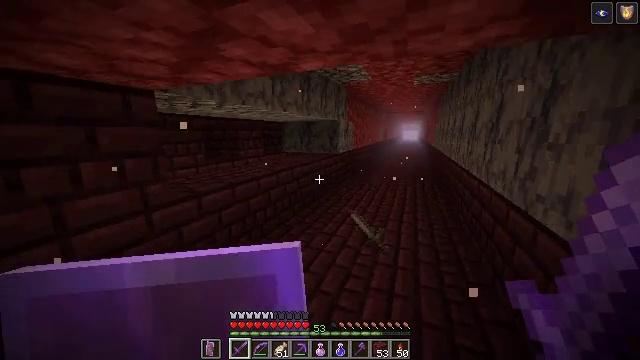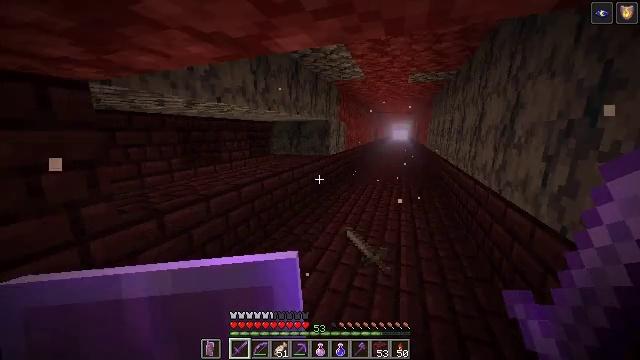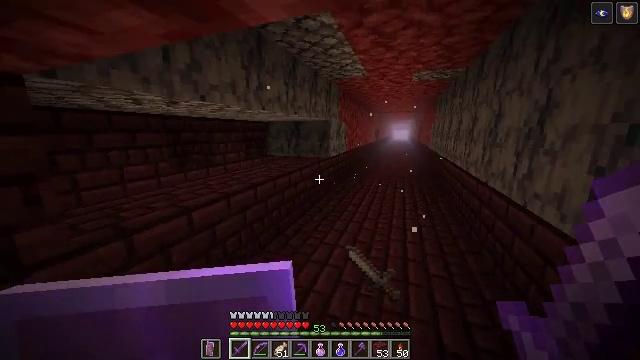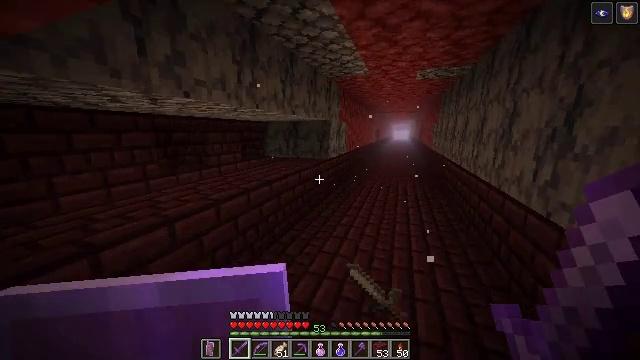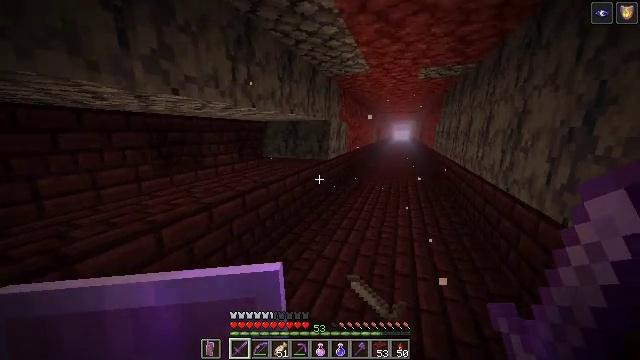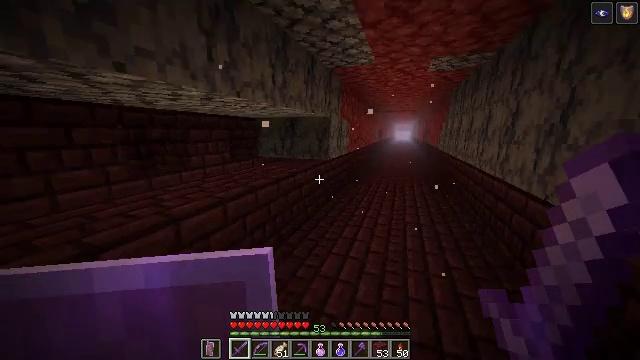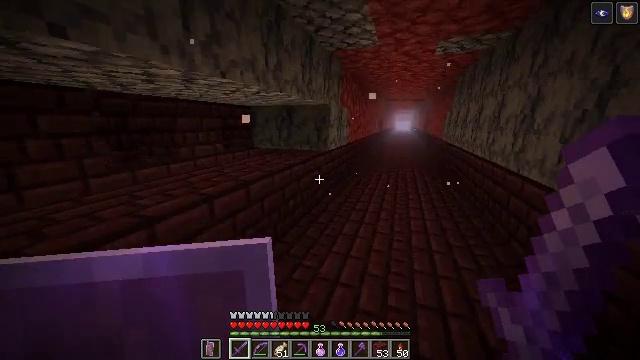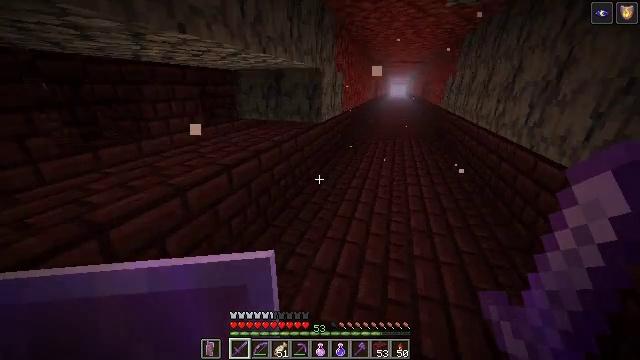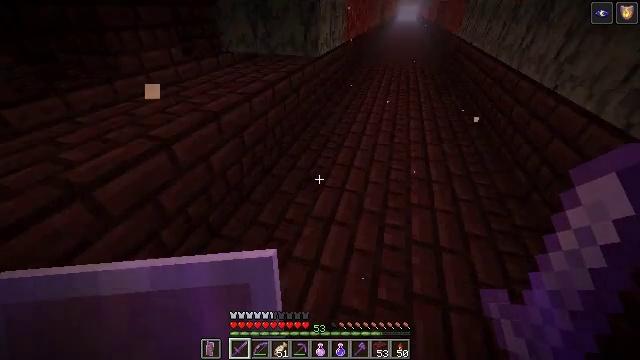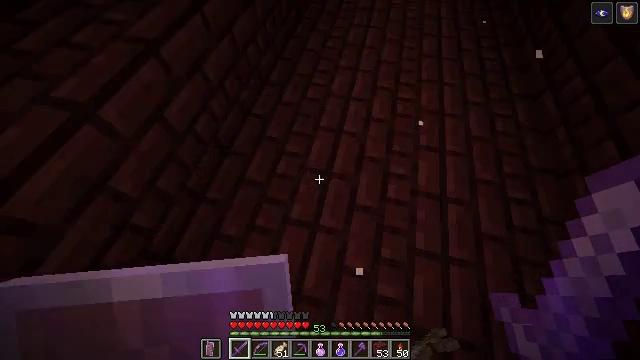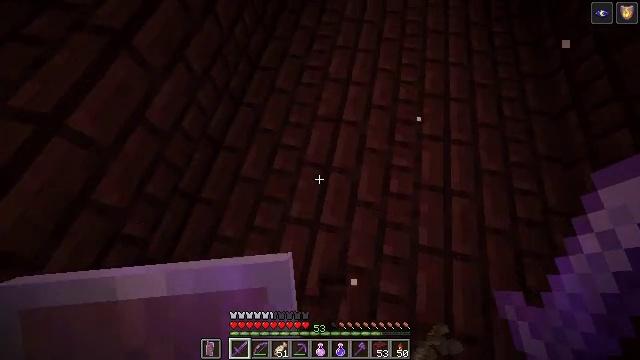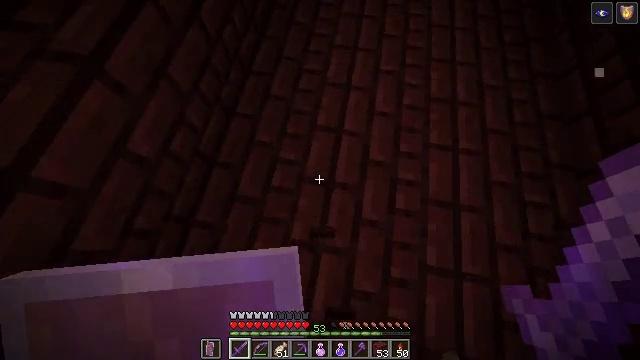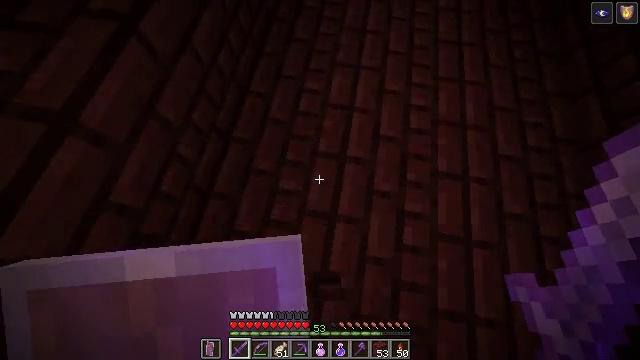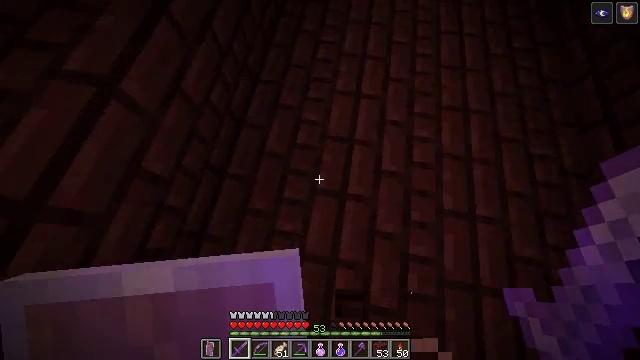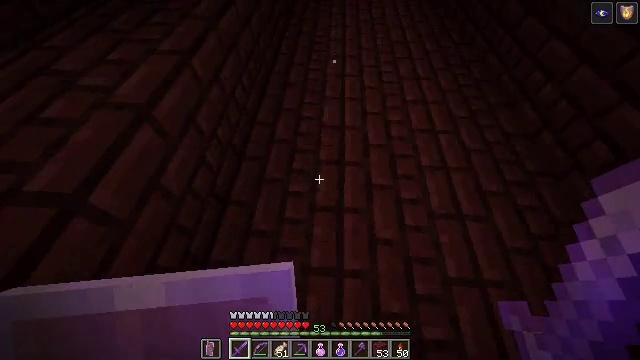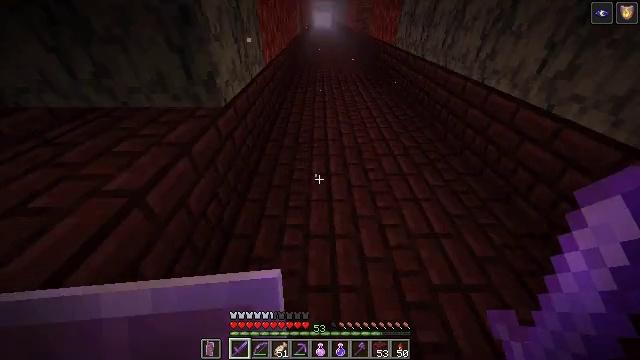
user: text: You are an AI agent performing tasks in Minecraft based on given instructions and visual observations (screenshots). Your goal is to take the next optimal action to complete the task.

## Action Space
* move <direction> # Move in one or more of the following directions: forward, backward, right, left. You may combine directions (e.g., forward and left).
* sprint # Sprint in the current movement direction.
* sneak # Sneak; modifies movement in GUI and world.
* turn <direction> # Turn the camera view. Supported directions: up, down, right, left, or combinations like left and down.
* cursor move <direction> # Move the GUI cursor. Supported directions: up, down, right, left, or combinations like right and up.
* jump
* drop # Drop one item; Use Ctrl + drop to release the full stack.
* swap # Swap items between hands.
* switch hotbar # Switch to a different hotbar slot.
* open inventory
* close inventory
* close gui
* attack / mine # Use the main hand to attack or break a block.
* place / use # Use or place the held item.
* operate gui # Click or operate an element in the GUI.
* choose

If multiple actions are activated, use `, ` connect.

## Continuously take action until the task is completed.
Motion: motion action
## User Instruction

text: Break the fire block.
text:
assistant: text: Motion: move forward, sprint, turn right
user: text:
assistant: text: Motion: move forward, sprint
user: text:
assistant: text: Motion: move forward, sprint
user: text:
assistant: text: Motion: move forward, sprint
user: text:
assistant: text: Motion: move forward, sprint
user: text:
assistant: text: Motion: move forward, sprint, turn down
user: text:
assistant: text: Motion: move forward, sprint, turn right and down
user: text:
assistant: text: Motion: move forward, sprint, turn down
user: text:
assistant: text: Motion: move forward, sprint, turn right and down
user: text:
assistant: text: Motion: move forward, sprint, turn right and down
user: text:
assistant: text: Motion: move forward, sprint, turn right and down
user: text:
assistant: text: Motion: move forward, sprint
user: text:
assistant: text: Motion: move forward, sprint
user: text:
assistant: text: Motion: move forward, sprint, turn right and up
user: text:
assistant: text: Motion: move forward, sprint, turn right and up
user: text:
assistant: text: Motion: move forward, sprint, turn right and up
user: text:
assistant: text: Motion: move forward, sprint, turn up
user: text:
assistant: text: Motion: move forward, sprint
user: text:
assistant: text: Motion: move forward, sprint
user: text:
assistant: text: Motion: move forward, sprint
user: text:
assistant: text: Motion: move forward, sprint
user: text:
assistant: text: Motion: move forward, sprint
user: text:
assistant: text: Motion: move forward, sprint
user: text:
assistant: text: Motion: move forward, sprint
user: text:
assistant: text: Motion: move forward, sprint
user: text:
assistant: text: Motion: move forward, sprint
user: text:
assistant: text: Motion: move forward, sprint
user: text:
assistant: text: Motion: move forward, sprint
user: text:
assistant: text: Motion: move forward, sprint
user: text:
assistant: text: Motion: move forward, sprint